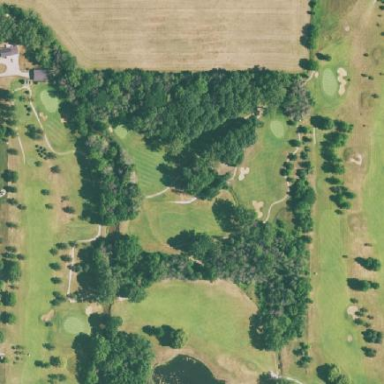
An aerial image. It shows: Golf course surrounded by greenery.